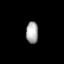
Tissue: lung
Cell type: Endothelial cells
Senescence score: 0.6134
Nuclear area (px): 263
Mean DAPI intensity: 167.023